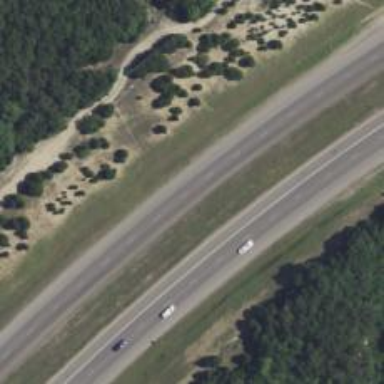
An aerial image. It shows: Expressway with asphalt surface classified as trunk highway.